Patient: sex M, age 76
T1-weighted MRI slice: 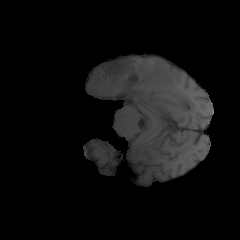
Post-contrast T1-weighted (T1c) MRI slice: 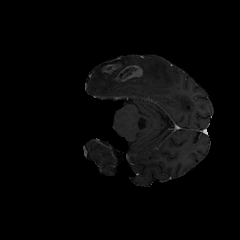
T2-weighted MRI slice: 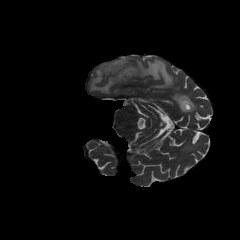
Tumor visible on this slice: yes
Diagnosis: Glioblastoma, IDH-wildtype
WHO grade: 4